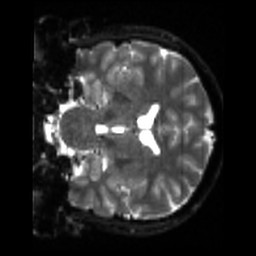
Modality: sbref
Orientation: coronal
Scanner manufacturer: siemens
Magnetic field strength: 3 T
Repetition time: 4 s
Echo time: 0.0594 s